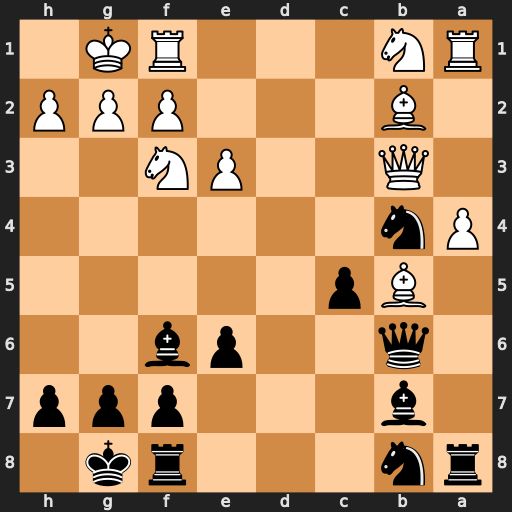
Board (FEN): rn3rk1/1b3ppp/1q2pb2/1Bp5/Pn6/1Q2PN2/1B3PPP/RN3RK1
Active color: b
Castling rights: -
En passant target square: -
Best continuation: Bd5 Qa3 Nc2